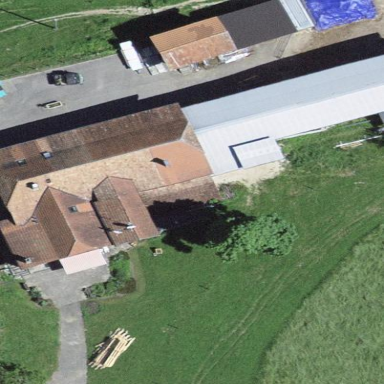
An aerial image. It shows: Farm building.